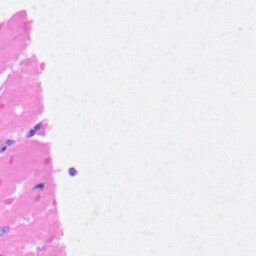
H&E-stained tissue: Heart